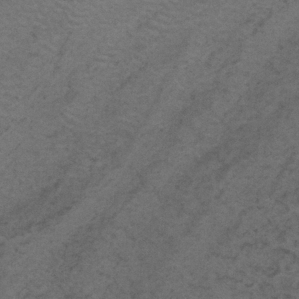
Label: frost